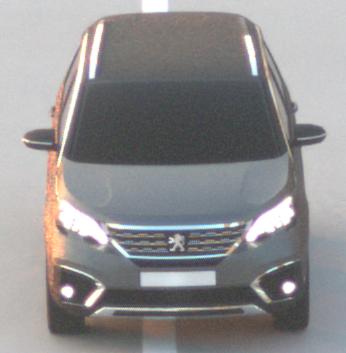
Make: Peugeot
Model: 5008 1.2 PureTech 130 Active
Detailed model: 5008 (II) (03/17 - 09/20)
Model produced from: 2017/03
Model produced until: 2018/07
Doors: 5
Color: gray
Road condition: dry road
Daytime: sunrise or sunset
Contrast: medium contrast